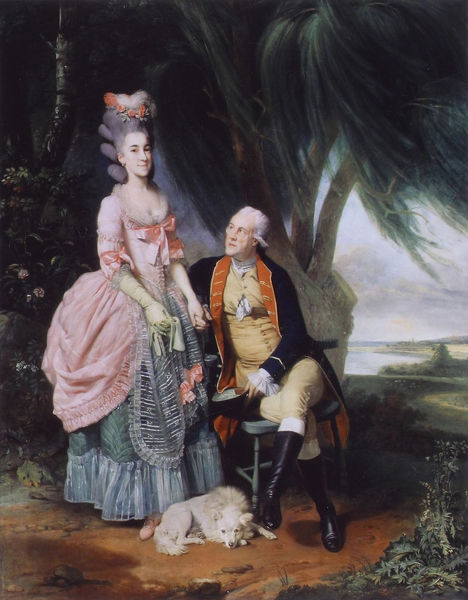
Titel: Mary Wilkes und John Wilkes
Künstler: Johan Zoffany
Institution: London, National Portrait Gallery
Schlagwörter: baum, gemälde, hand, mann, meer, landschaft, see, sitzen, frau, handschuh, kleid, stuhl, hund, rock, schleife, jacke, portrait, porträt, weide, adel, paar, england, puder, rokoko, rosa, perücke, farbig, hof, frack, palme, weste, stiefel, william, cook